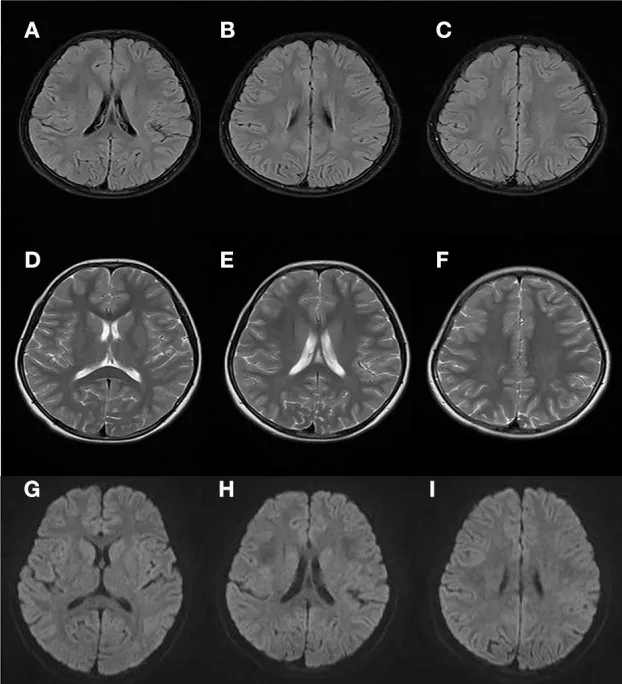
Brain MRI performed 45 days after the first attack. Results showed almost complete regression of the WM abnormalities (compared with Figure 1).
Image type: radiology (mri)